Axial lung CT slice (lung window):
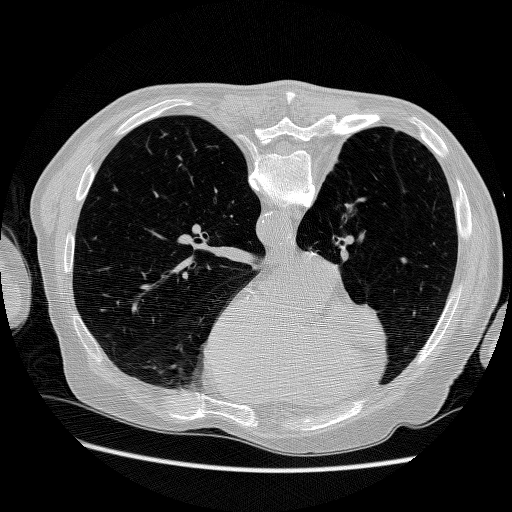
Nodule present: yes
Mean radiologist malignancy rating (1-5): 3